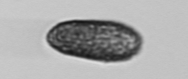
Label: Pseudochattonella_farcimen